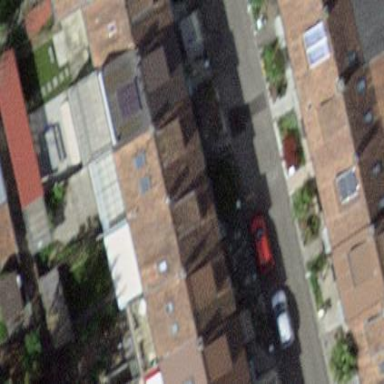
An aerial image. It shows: Terrace building.